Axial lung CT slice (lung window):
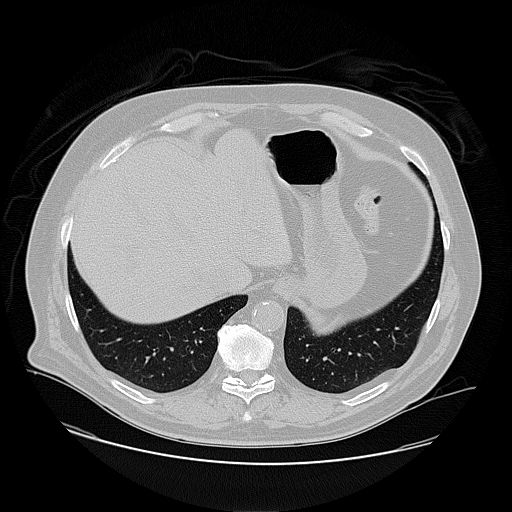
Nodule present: no